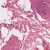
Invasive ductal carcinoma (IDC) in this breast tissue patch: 0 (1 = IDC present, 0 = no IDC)